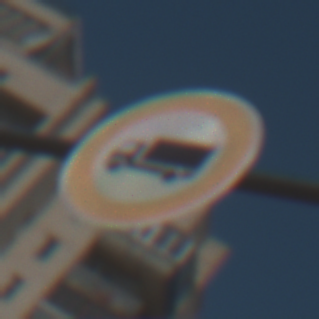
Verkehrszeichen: VerbotFuerKraftfahrzeugeUeberDreiKommaFuenfTonnen
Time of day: Midday
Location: Outdoor (Urban)
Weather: Clear
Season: NotSpecified
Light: Natural